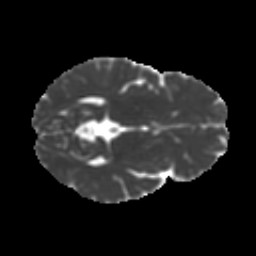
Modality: MD
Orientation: axial
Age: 17
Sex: male
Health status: ill
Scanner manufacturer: ge
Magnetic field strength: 3 T
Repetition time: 6.752 s
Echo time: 0.079 s